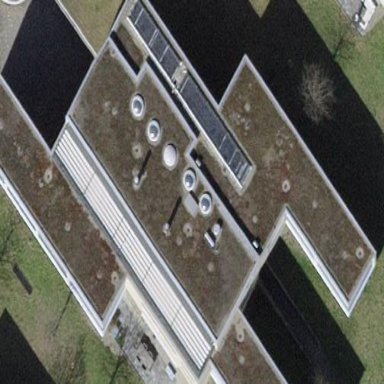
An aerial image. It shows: Flat-roofed apartment building.